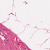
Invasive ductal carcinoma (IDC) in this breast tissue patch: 0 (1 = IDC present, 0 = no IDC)